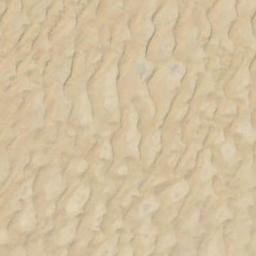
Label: desert